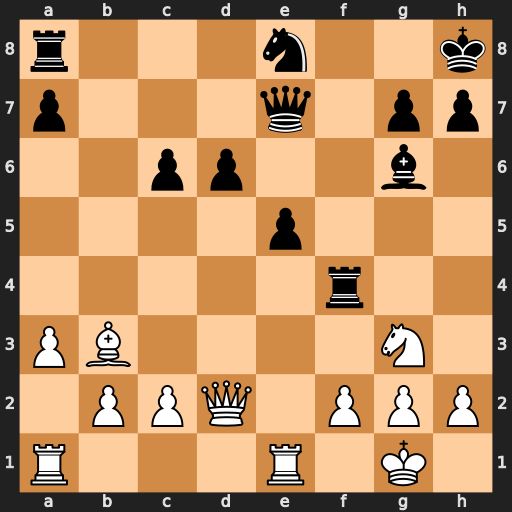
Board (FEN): r3n2k/p3q1pp/2pp2b1/4p3/5r2/PB4N1/1PPQ1PPP/R3R1K1
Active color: w
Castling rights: -
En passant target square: -
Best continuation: Qxf4 exf4 Rxe7